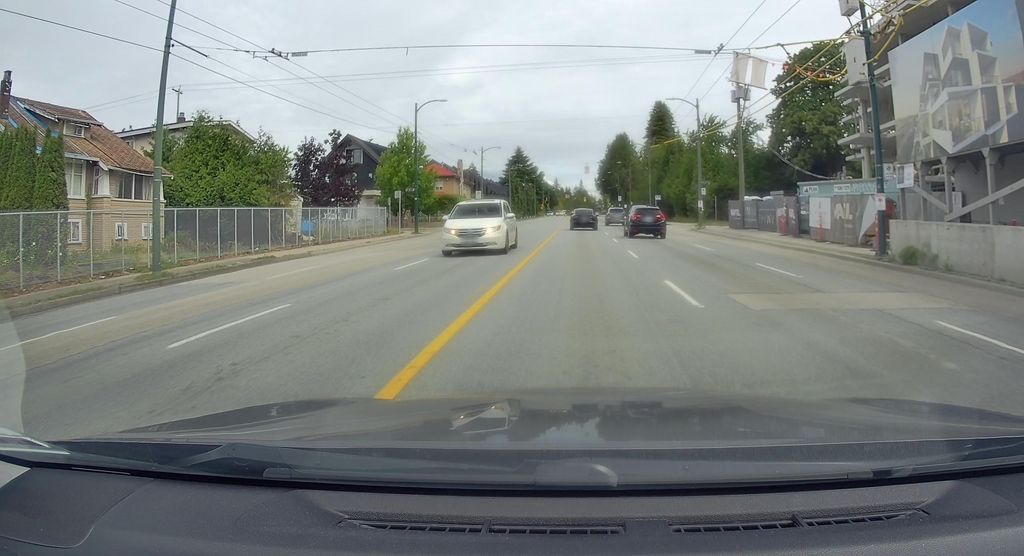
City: vancouver